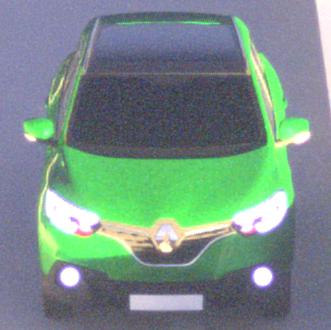
Make: Renault
Model: Kadjar ENERGY TCe 130
Detailed model: Kadjar
Model produced from: 2015/05
Model produced until: 2018/08
Doors: 5
Color: green
Road condition: dry road
Daytime: sunrise or sunset
Contrast: high contrast